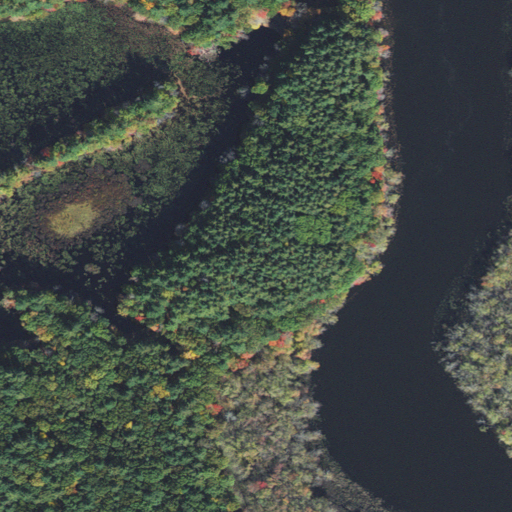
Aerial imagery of mountain in Massachusetts named Davis Hill containing evergreen forest, open water, herbaceous wetlands, woody wetlands, mixed forest, and grassland